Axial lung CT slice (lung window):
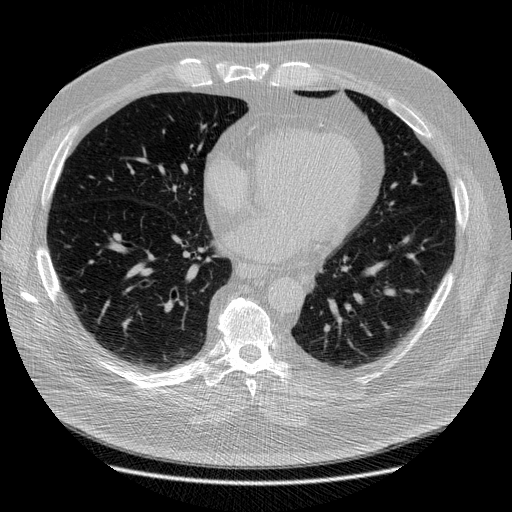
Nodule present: no